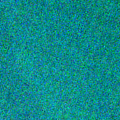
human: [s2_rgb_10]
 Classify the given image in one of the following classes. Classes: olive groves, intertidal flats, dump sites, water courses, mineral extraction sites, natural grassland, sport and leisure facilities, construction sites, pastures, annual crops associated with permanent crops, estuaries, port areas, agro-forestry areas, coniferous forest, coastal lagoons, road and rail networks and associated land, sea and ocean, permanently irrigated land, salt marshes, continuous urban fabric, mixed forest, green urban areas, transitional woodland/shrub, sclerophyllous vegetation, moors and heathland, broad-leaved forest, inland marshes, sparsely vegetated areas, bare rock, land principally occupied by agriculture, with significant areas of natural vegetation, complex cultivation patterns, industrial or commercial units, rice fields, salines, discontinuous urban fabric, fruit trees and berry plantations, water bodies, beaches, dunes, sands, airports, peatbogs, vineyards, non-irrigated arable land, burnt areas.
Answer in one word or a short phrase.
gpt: sea and ocean